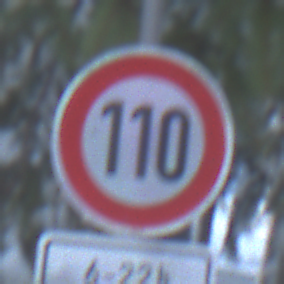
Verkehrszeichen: Geschwindigkeit110
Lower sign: ZeitangabenMitBeschraenkungAufWochentage4
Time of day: MorningAfternoon
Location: Outdoor (Nature)
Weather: Clear
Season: Winter
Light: Natural